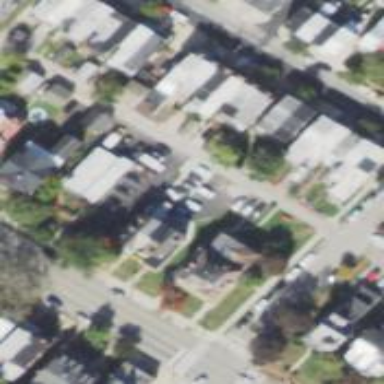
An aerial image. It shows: Alleyway designated as service road.